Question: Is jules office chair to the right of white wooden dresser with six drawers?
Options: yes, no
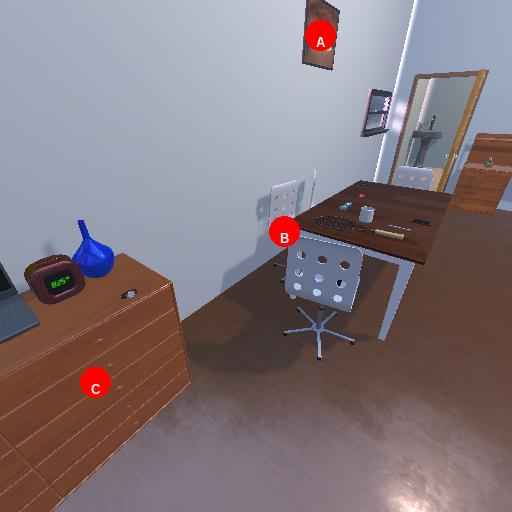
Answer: yes